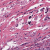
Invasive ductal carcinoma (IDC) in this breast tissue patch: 0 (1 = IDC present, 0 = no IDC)